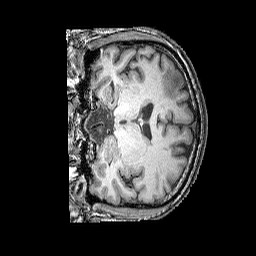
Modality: T1w
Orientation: coronal
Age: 49
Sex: male
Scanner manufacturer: siemens
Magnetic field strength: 3 T
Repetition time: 2.25 s
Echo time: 0.00415 s